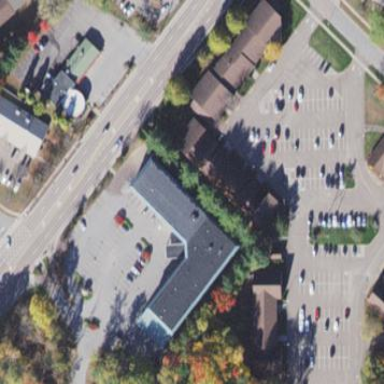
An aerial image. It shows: Parking area with asphalt surface.